Question: I'm letting monkey run on my app (via android emulator) using the following instruction:
'Monkey -p <packagename> -v 5000'
I am getting the following errors:
'''
01-28 11:45:55.392: ERROR/MediaPlayerService(34): error: -2
01-28 11:45:55.392: ERROR/MediaPlayer(58): Unable to to create media player
01-28 11:45:58.783: ERROR/MediaPlayerService(34): error: -2
01-28 11:45:58.783: ERROR/MediaPlayer(58): Unable to to create media player
01-28 11:46:13.742: ERROR/MediaPlayerService(34): error: -2
01-28 11:46:13.752: ERROR/MediaPlayer(58): Unable to to create media player
'''
This happens over and over again every few seconds and is the only error that occurs. This is odd because my app doesn't touch any media player functionality at all. It is a simple note/to-do app. Any insight into what monkey is touching that's causing the error and what I could do to prevent it?
Or can this be safely ignored?
Thanks!
I think I found the source of my issue. Apparently monkey managed to put my keyboard into some sort of Asian language. And whenever the bottom left key (two Asian characters) is pressed in the soft keyboard image below. I receive the mediaplayer error. Does anyone know what this key does??

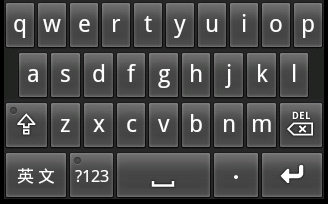
Answer: It could be trying to get into voice record mode which might fail in the emulator due to the lack of microphone input. Another thought is it's hitting the volume keys which your emulator can't handle for some odd reason.
What I always did was limit the monkey to what I was wanting to test. Per the <URL> you can set '--pct-syskeys' and '--pct-anyevent' to 0 and see if that fixes it.